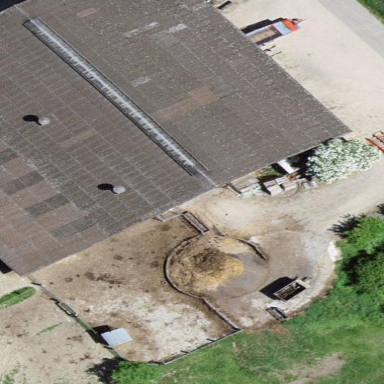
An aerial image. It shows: Rural barn.